Field crop: tomato
Growth stage: 1
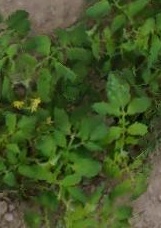
Species: tomato